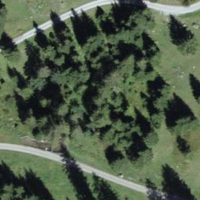
EUNIS habitat code: 43
Species observed at this site:
Tettigonia cantans